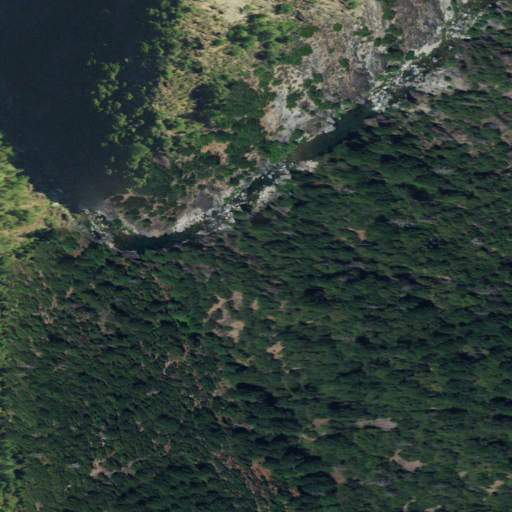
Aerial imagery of valley in California named New York Ravine containing evergreen forest and shrub